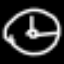
Label: clock